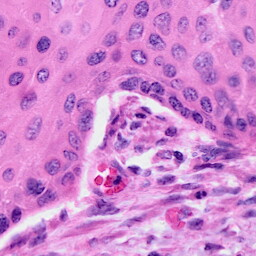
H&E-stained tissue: Cervix